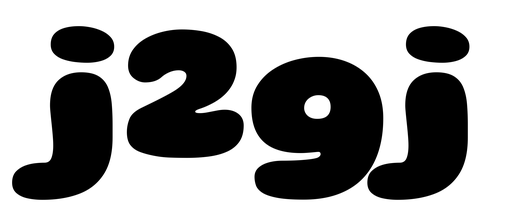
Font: Gluten_Black